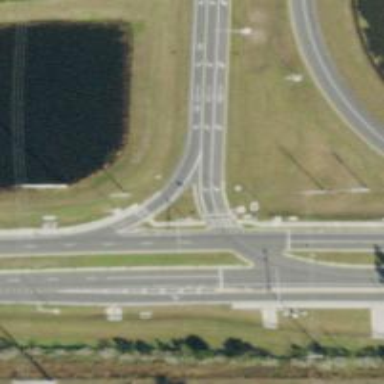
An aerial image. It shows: Marked crossing on the road.